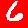
Digit: 6